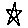
Label: star